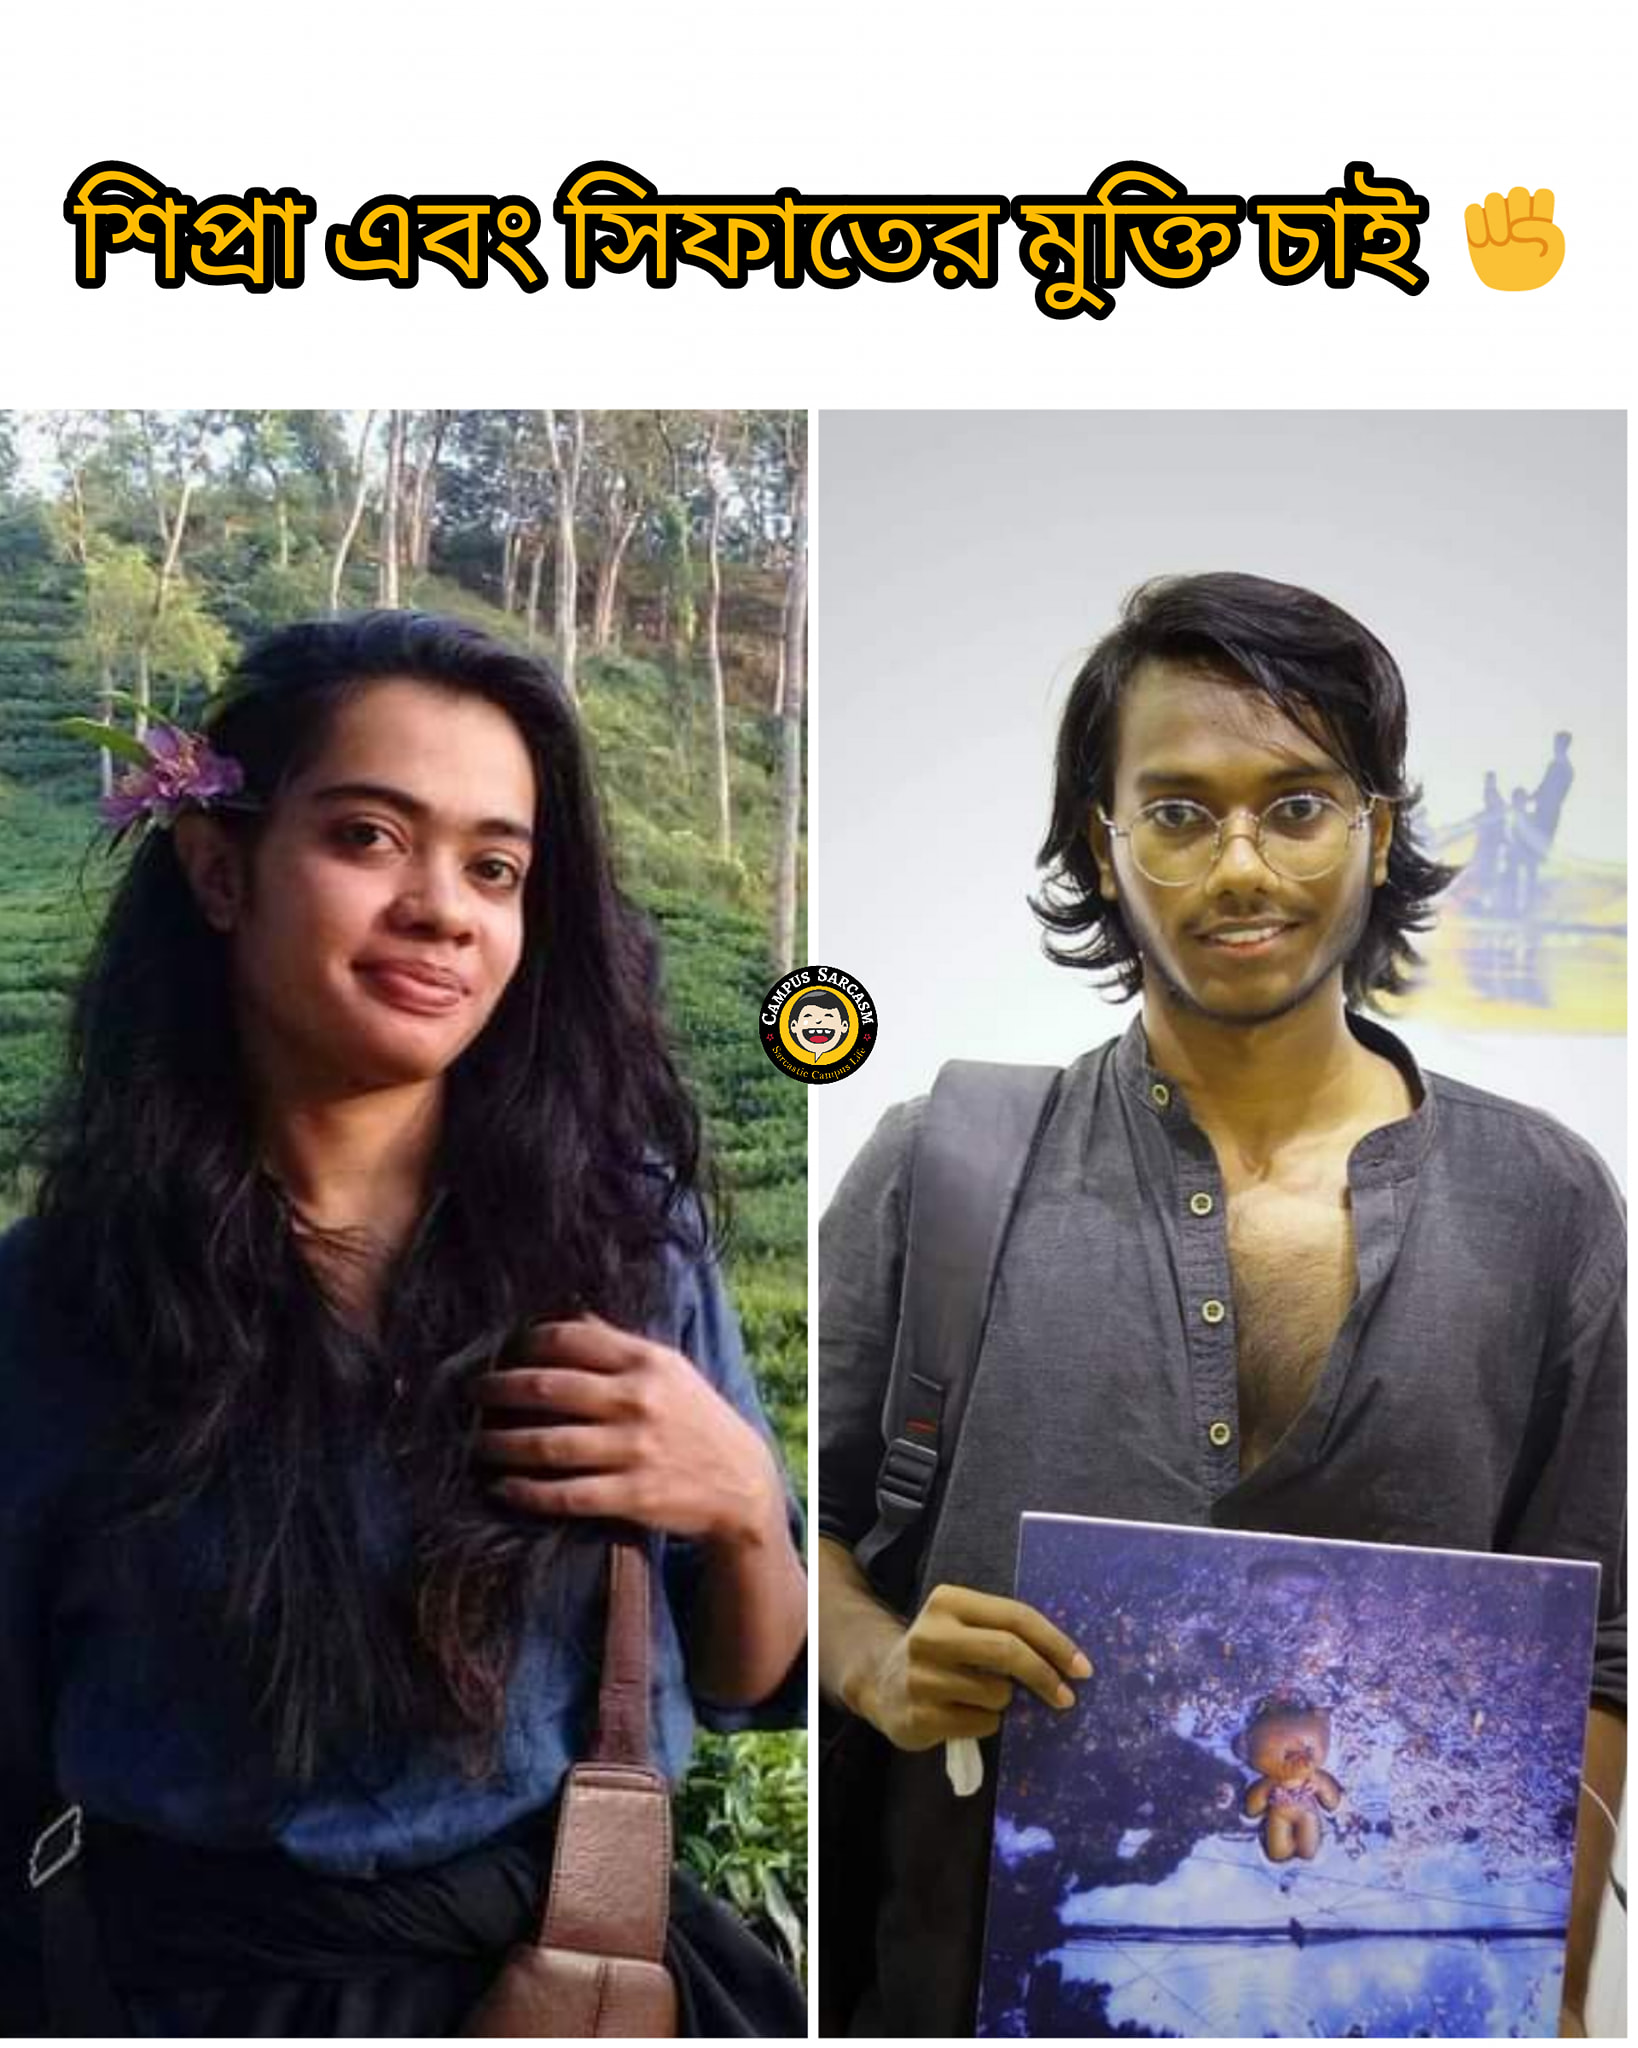
Caption: শিপ্রা এবং সিফাতের মুক্তি চাই
Label: non-hate